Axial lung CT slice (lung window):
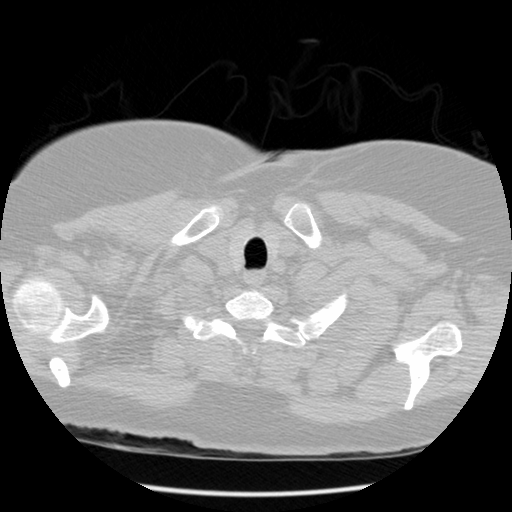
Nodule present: no